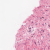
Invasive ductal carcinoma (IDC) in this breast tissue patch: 0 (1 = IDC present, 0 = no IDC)